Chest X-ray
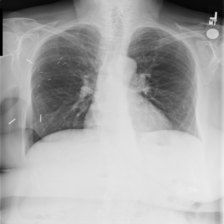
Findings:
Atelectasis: negative
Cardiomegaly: negative
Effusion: negative
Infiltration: negative
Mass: negative
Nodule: negative
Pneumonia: negative
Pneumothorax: negative
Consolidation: negative
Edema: negative
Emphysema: negative
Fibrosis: negative
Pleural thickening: negative
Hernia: negative